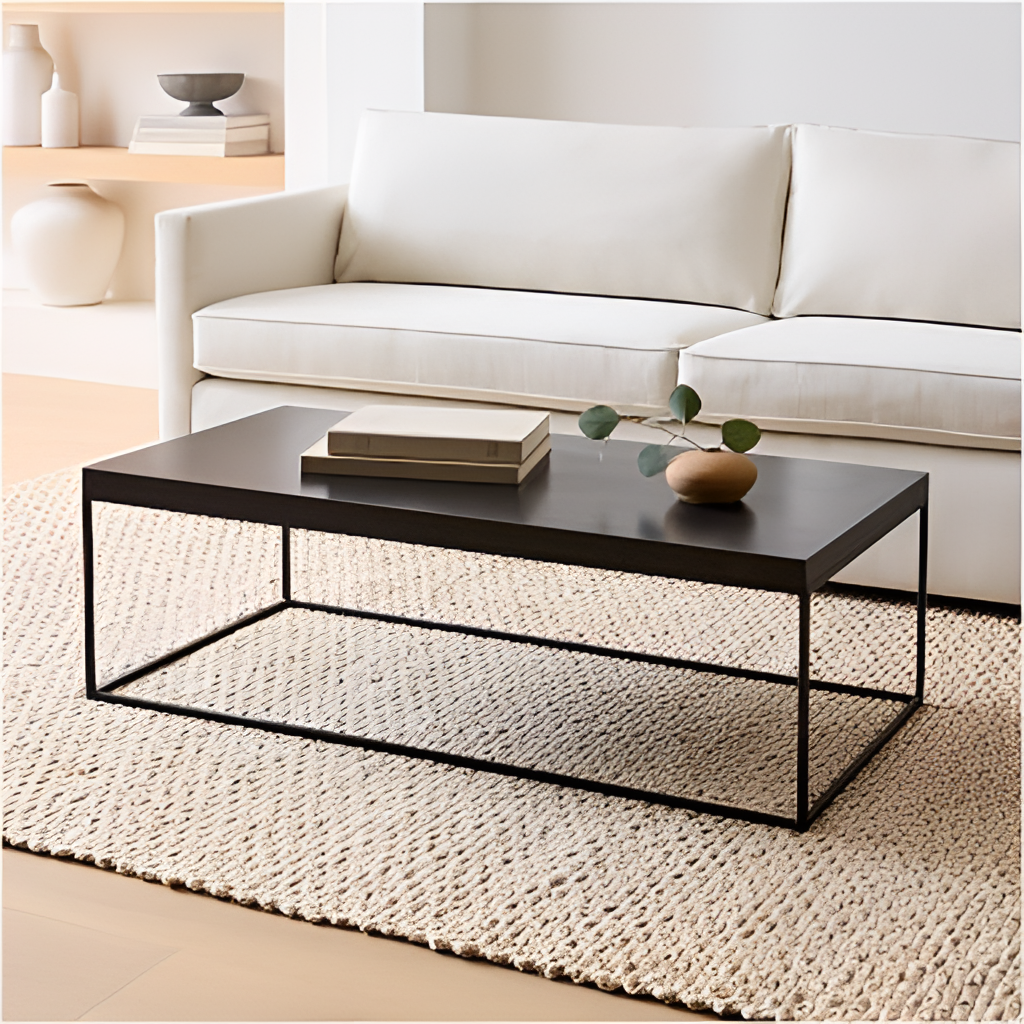
black metal coffee table, living room, paint wallpaper, with solid pattern, contemporary, wood flooring, with plank pattern